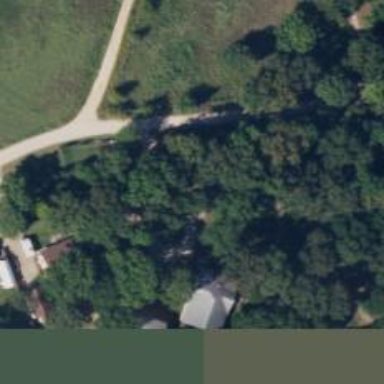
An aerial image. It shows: Driveway leading to service road.